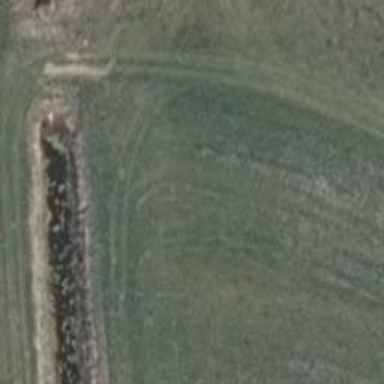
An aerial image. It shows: Grass track with grade 5 tracktype.